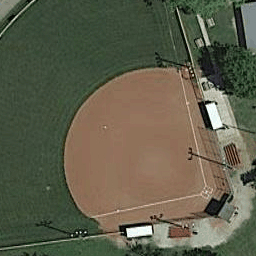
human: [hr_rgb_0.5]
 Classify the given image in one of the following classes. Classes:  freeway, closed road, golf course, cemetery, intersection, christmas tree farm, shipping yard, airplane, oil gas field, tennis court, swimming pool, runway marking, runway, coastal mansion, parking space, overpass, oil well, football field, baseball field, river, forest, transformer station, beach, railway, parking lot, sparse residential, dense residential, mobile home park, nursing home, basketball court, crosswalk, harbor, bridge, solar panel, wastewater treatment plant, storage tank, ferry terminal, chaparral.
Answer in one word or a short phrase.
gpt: baseball field